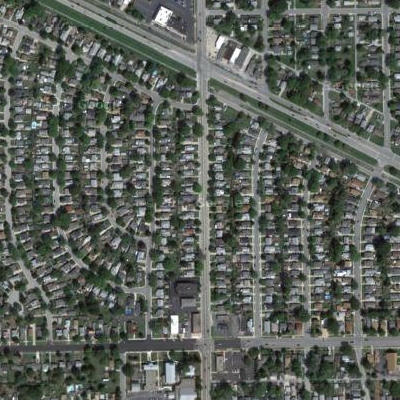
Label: fResident